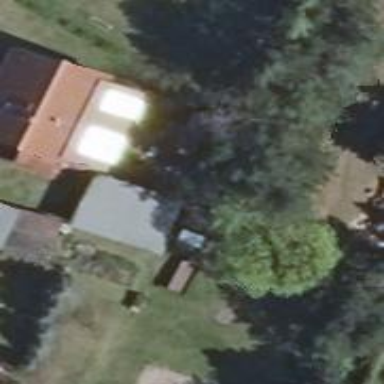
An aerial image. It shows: House with flat red roof.